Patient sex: M
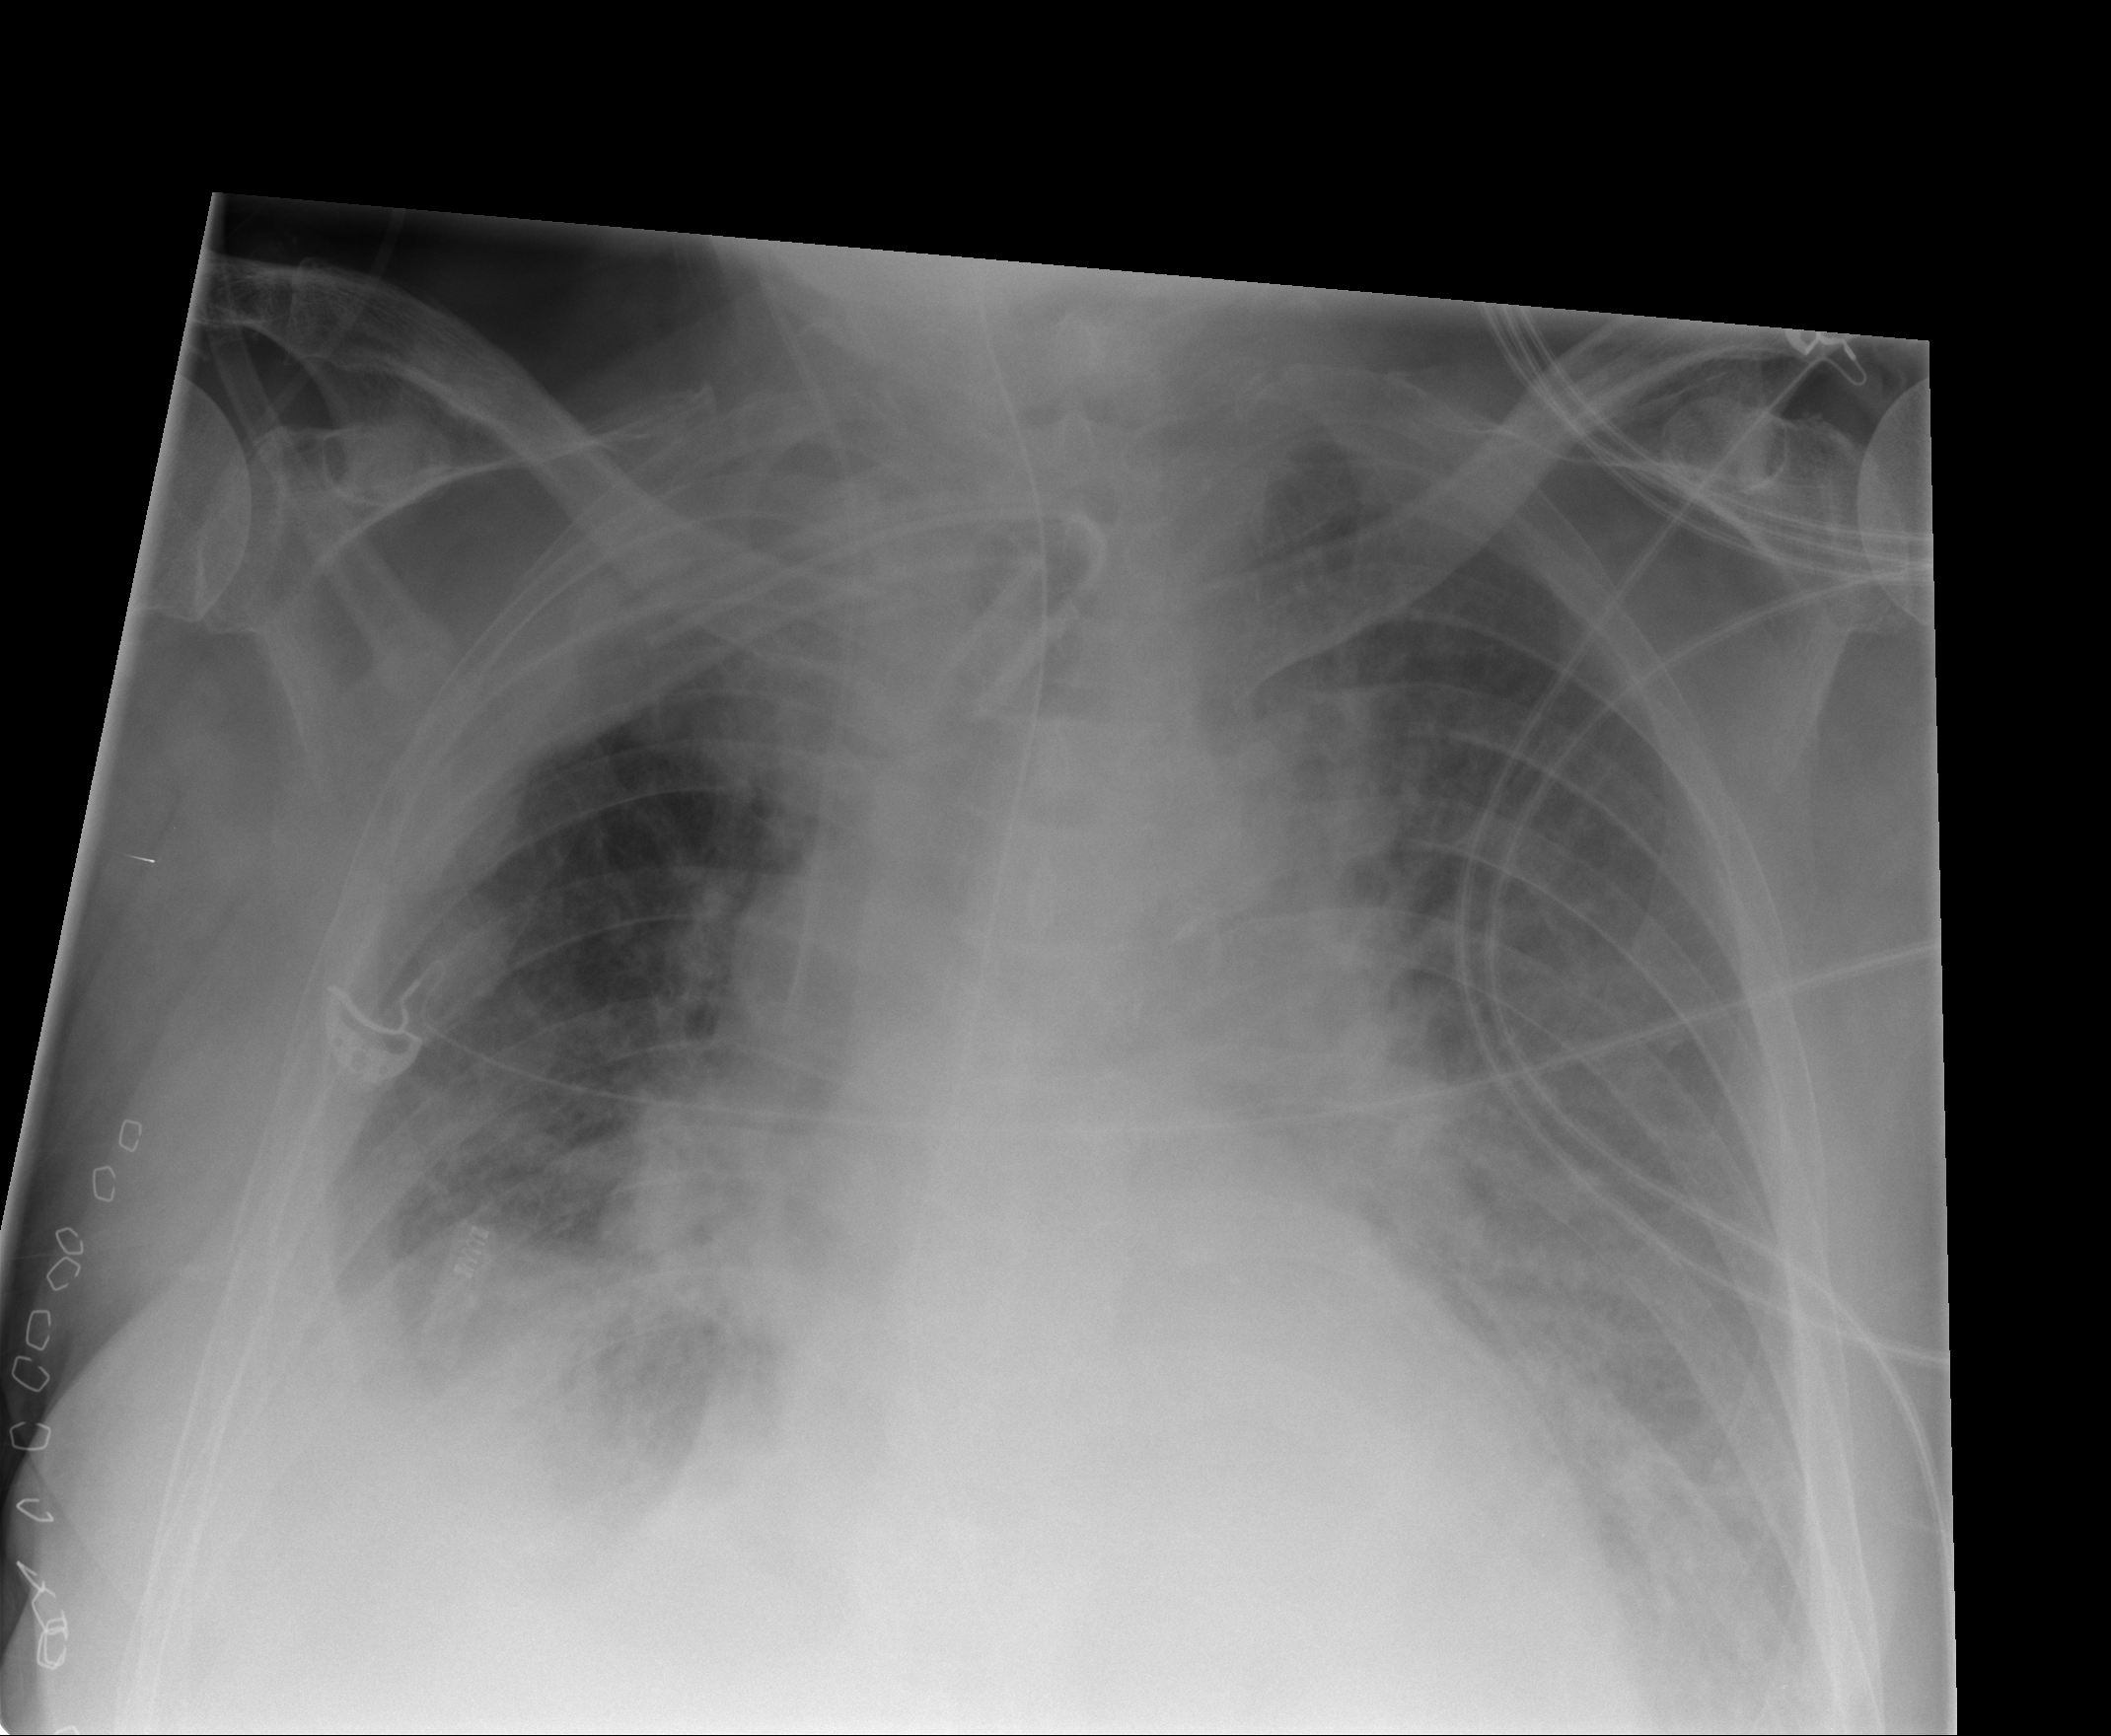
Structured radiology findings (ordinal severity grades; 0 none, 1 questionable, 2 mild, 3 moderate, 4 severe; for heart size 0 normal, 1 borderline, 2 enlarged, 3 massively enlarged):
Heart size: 1
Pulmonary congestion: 3
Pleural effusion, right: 3
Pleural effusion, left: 2
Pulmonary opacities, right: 3
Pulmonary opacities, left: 3
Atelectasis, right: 3
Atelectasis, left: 2